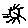
Label: sun